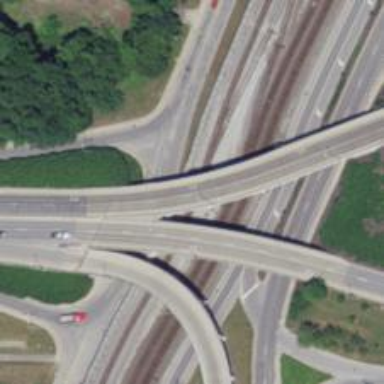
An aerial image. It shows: Secondary road bridge over expressway.